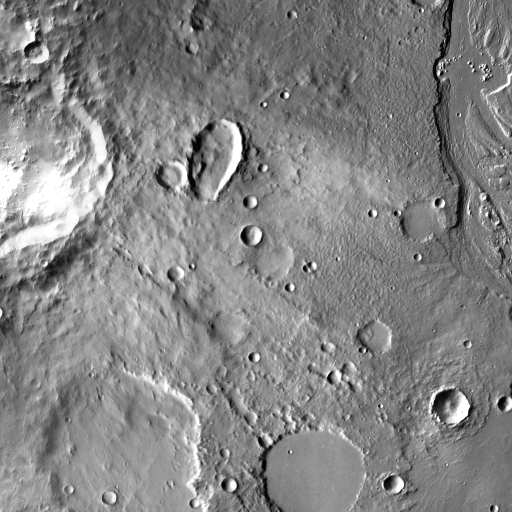
Crater classes present: Background, Other, Buried, Secondary